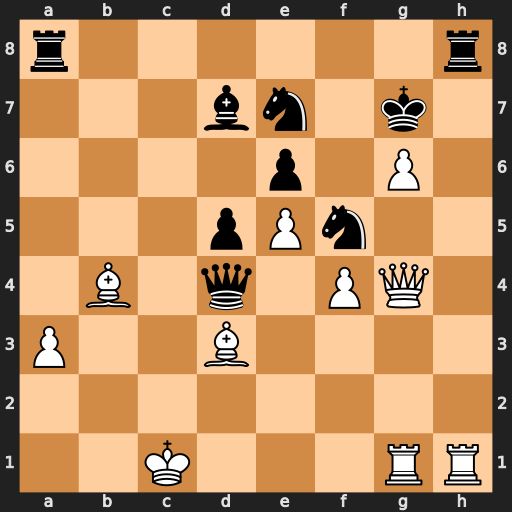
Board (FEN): r6r/3bn1k1/4p1P1/3pPn2/1B1q1PQ1/P2B4/8/2K3RR
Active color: w
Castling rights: -
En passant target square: -
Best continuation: Rh7+ Rxh7 gxh7+ Kh8 Bxf5